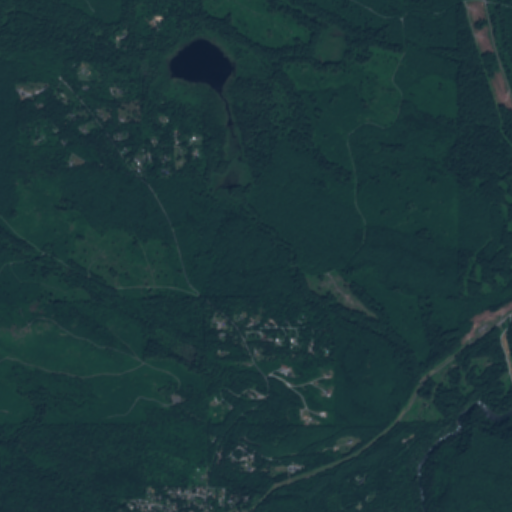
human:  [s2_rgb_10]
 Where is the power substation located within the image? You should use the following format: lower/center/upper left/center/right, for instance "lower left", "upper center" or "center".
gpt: The power substation is located in the center right of the image.
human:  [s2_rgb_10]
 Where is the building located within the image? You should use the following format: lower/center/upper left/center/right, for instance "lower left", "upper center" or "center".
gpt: The building is located in the lower right of the image.
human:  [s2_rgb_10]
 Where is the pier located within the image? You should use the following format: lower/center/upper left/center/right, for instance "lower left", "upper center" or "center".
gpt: The pier is located in the upper center of the image.
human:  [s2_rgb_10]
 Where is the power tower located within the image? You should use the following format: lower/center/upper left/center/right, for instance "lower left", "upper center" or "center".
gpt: There is no power tower in the image.